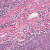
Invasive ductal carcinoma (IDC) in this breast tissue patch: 0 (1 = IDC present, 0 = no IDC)